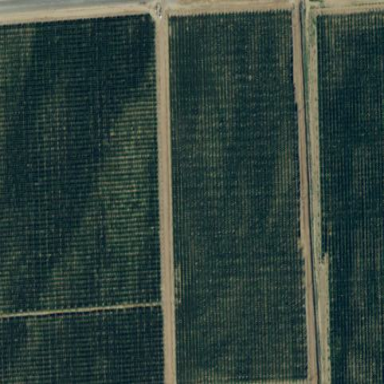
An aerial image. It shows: Orchard.